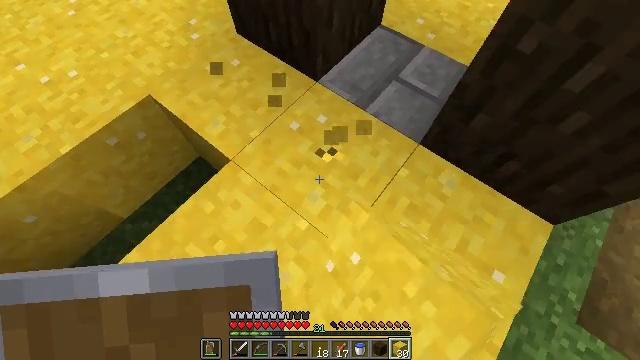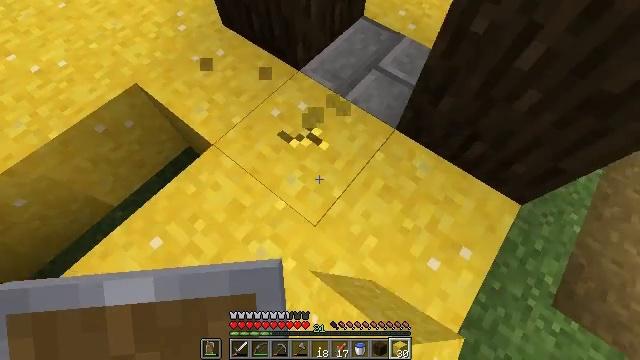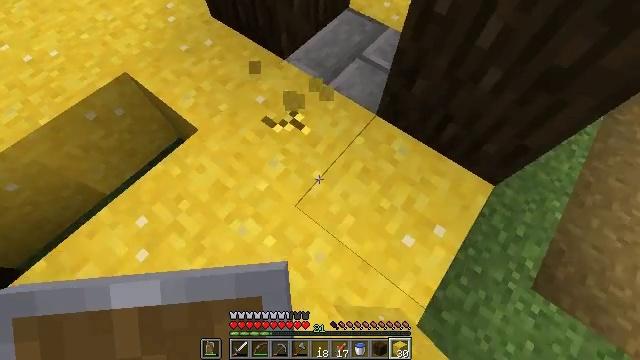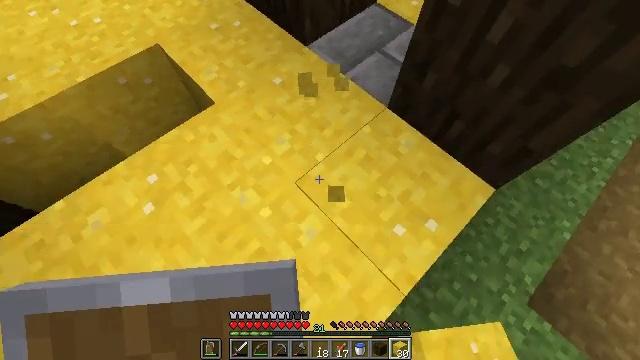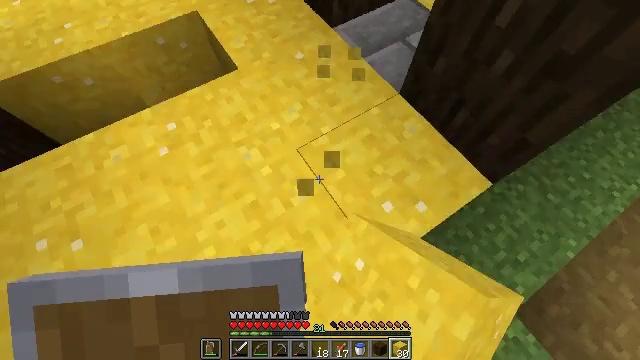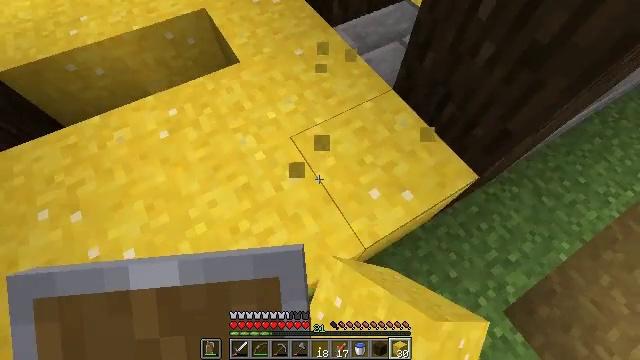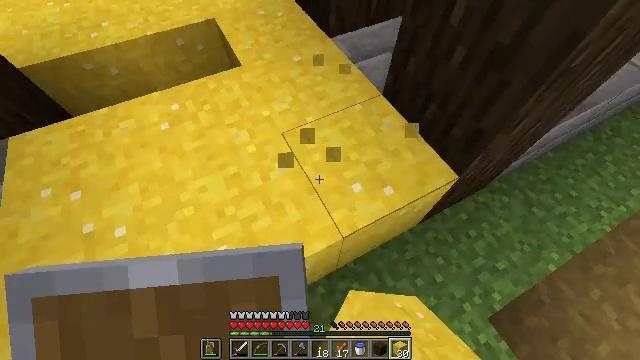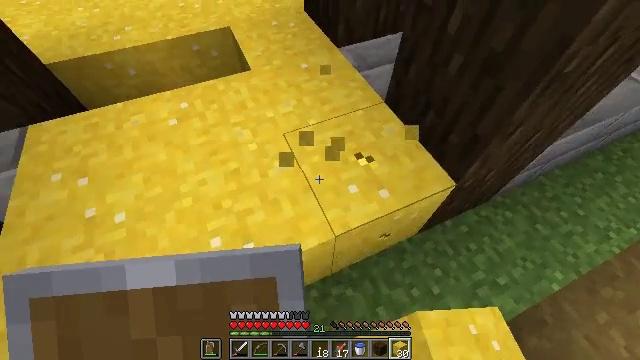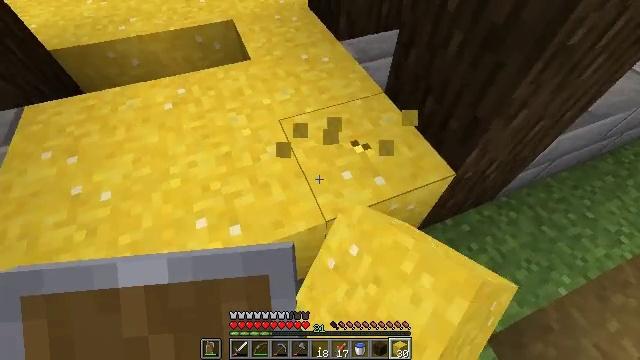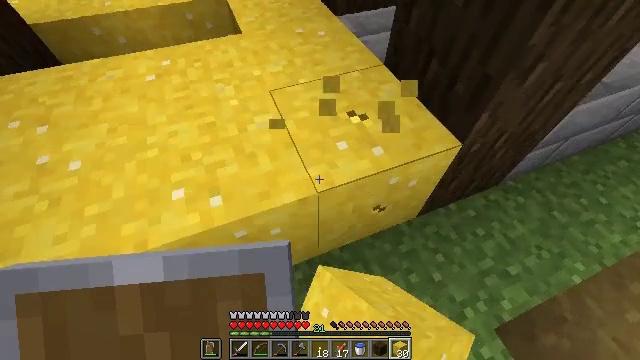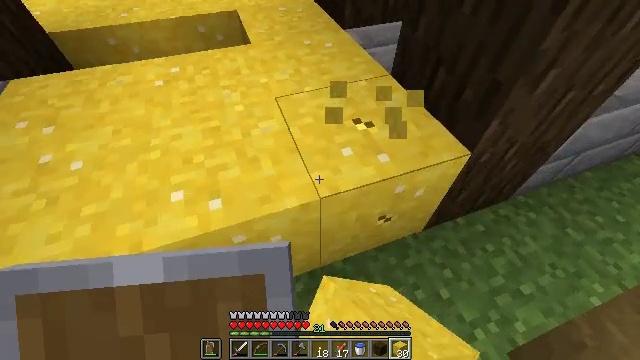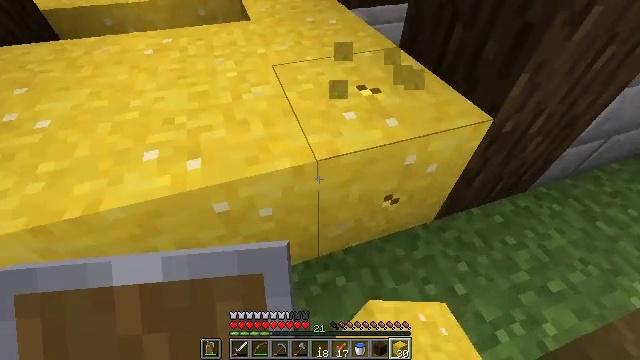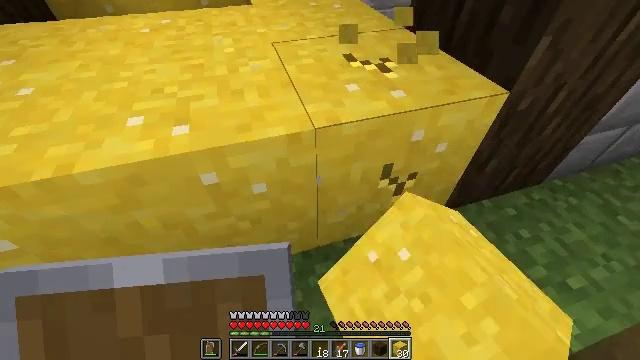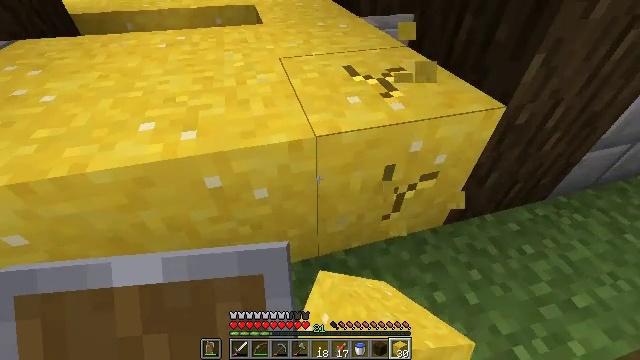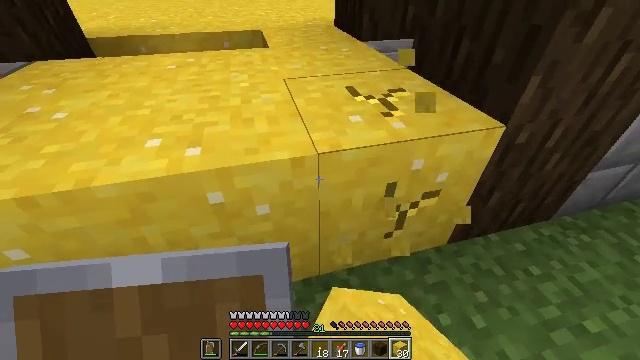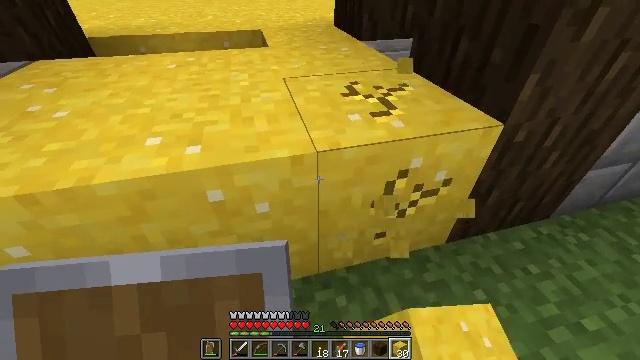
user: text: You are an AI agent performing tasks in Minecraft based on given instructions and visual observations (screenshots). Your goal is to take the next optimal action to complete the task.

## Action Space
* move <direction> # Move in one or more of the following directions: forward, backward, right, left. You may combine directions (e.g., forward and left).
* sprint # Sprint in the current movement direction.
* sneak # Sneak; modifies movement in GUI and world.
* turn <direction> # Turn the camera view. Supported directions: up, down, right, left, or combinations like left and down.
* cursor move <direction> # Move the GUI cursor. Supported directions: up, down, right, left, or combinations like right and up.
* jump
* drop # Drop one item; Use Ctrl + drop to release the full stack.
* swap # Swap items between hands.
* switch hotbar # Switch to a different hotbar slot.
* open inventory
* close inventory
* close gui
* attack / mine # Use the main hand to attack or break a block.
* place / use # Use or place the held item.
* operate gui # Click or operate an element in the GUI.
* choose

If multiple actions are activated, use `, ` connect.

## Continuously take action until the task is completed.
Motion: motion action
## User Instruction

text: Collect the yellow concrete powder.
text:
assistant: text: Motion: move back and move right, attack / mine
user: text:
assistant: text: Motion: move back and move right, attack / mine
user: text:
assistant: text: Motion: move back and move right, turn left, attack / mine
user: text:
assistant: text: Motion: move back and move right, turn left, attack / mine
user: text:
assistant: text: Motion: move back and move right, turn left and up, attack / mine
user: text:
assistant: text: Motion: move back and move right, turn left and up, attack / mine
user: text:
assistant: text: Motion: turn left and up, attack / mine
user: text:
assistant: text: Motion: turn left and up, attack / mine
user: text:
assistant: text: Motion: attack / mine
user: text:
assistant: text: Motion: turn left and up, attack / mine
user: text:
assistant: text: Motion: turn left and up, attack / mine
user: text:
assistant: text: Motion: turn left and up, attack / mine
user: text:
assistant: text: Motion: turn left and up, attack / mine
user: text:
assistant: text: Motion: turn up, attack / mine
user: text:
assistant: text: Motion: attack / mine
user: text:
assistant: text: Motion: attack / mine
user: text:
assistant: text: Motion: attack / mine
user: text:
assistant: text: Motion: attack / mine
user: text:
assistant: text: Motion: attack / mine
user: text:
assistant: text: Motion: attack / mine
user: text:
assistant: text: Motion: attack / mine
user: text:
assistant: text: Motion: attack / mine
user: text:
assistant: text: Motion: attack / mine
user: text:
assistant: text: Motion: attack / mine
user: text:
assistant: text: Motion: attack / mine
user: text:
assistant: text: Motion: attack / mine
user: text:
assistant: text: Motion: attack / mine
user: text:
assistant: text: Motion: attack / mine
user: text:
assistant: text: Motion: turn left, attack / mine
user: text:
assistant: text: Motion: turn left, attack / mine